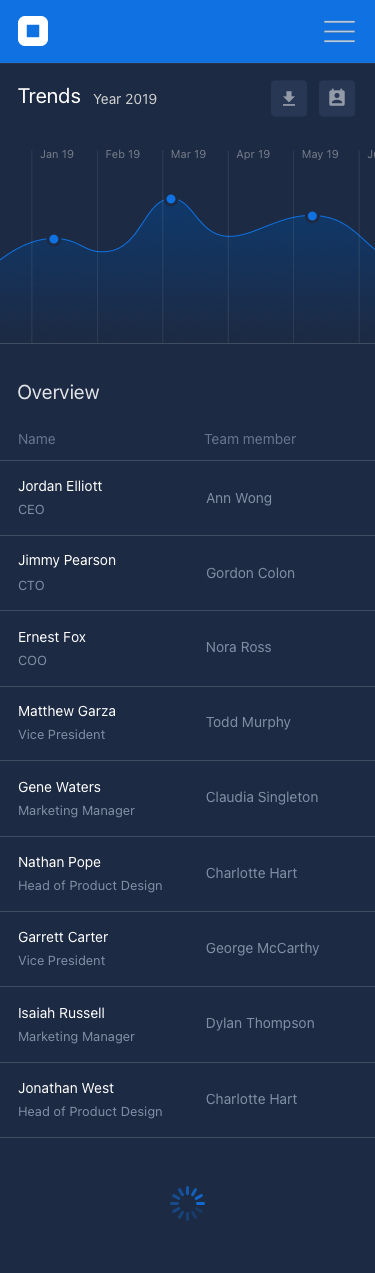
Text in this UI design:
Jan 19
Feb 19
Mar 19
Apr 19
May 19
Jun 19
Overview
Charlotte Hart
Head of Product Design
Jonathan West
Dylan Thompson
Marketing Manager
Isaiah Russell
George McCarthy
Vice President
Garrett Carter
Charlotte Hart
Head of Product Design
Nathan Pope
Claudia Singleton
Marketing Manager
Gene Waters
Todd Murphy
Vice President
Matthew Garza
Nora Ross
COO
Ernest Fox
Gordon Colon
CTO
Jimmy Pearson
Ann Wong
CEO
Jordan Elliott
Team member
Name
Year 2019
Trends